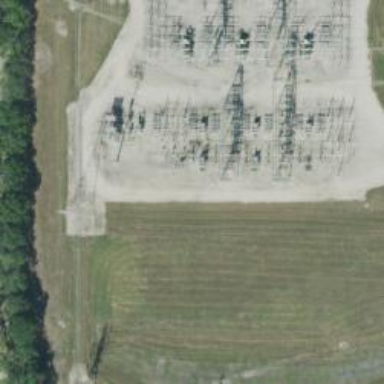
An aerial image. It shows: Switch used for power control.